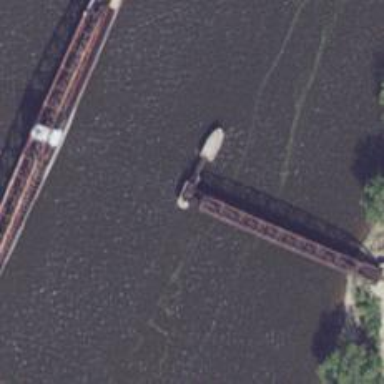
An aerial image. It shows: Swing bridge for railway crossing.